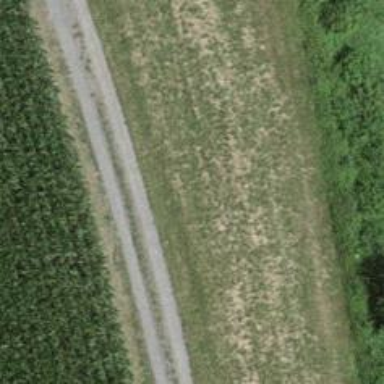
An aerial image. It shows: Track road with grade 1 pebblestone surface.